Question:
I don't have any idea about this error please how I make that work?
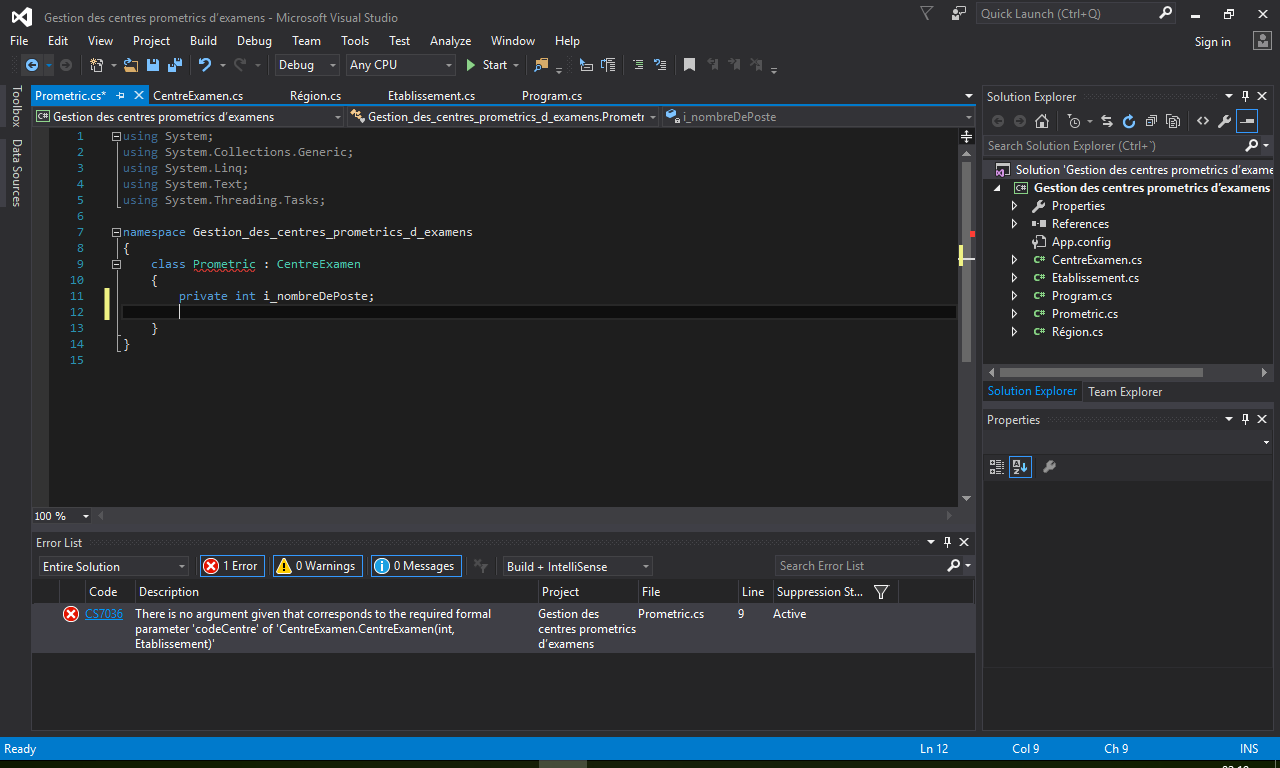
Answer: The error appears because the base class does not have a default constructor. You need to define a constructor in the derived class, which gets the same parameters as the constructor in the base class, and invokes that base class constructor using the keyword as explained <URL>